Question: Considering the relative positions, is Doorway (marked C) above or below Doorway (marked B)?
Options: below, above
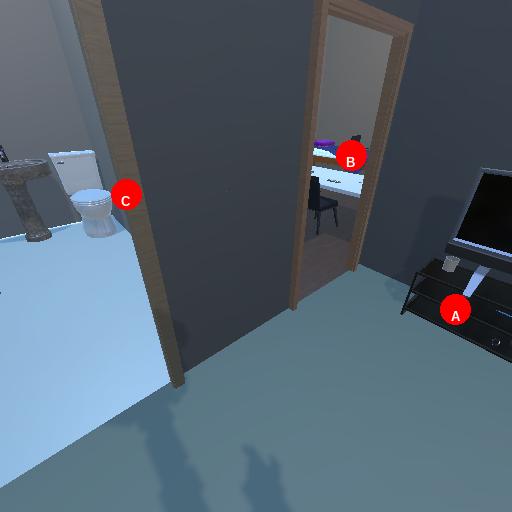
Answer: below